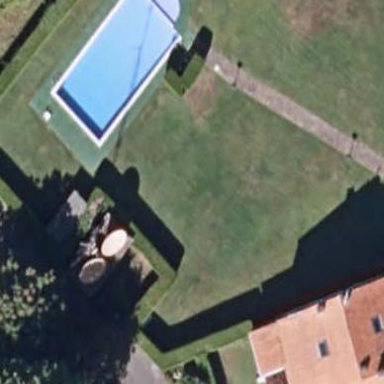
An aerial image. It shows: Swimming pool located in leisure land.